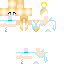
A female human skin with pale skin, wearing blonde long hair dressed in a gold hoodie and brown pants, featuring a closed mouth.